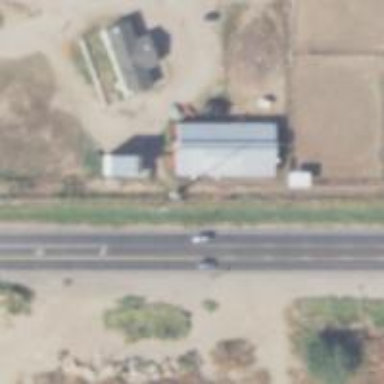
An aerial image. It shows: Power pole.